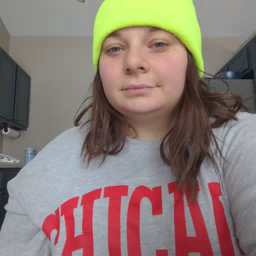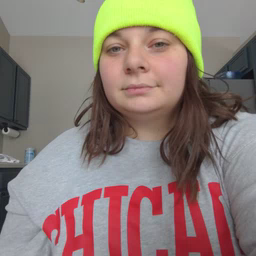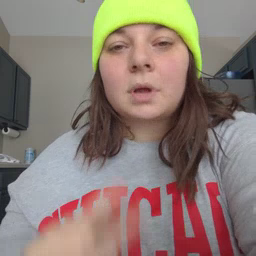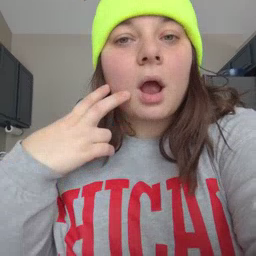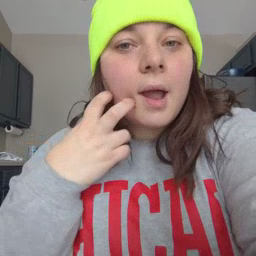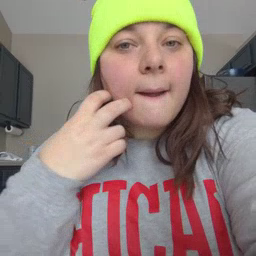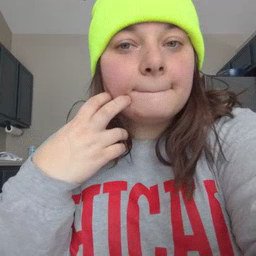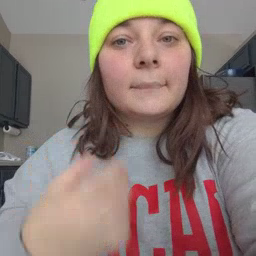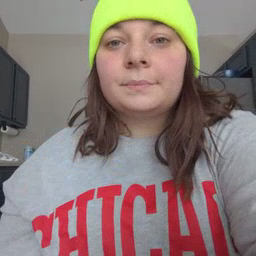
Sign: gum